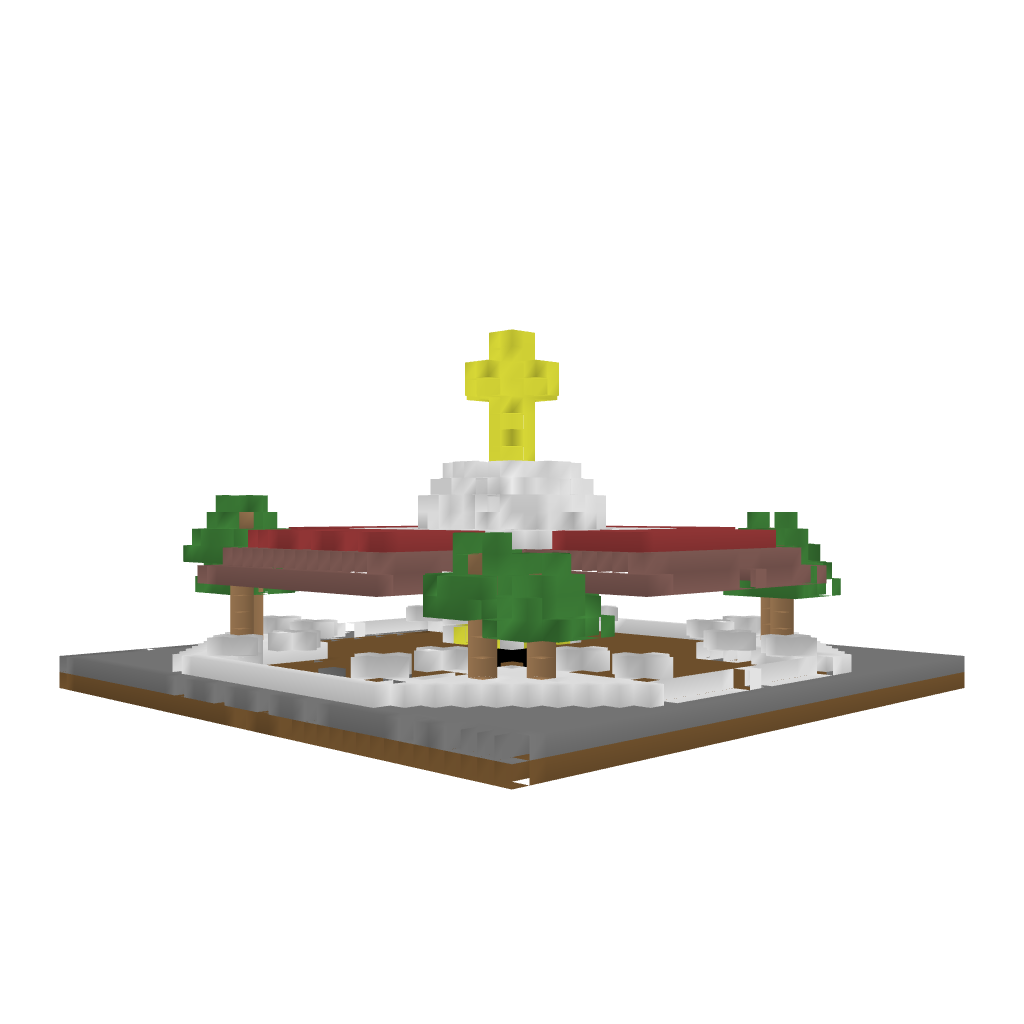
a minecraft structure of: Herobrine temple high quality